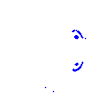
Particle: proton